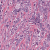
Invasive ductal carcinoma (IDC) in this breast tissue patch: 1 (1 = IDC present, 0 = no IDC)